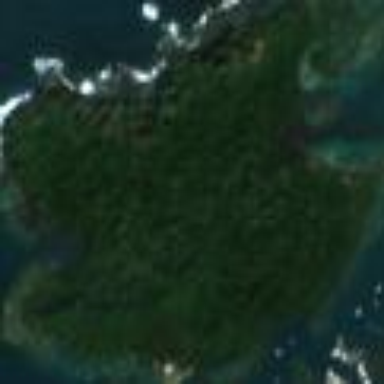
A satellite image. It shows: Island with natural coastline.